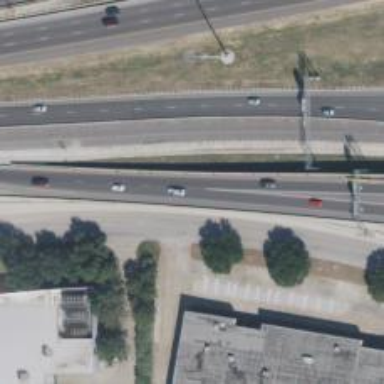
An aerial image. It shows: Bridge with asphalt surface on motorway link.